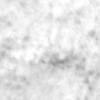
Label: no_change